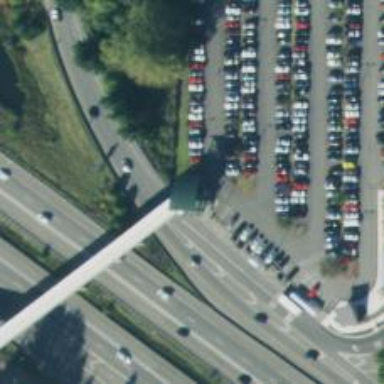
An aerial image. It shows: Covered footway on bridge.